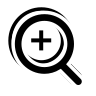
Cursor type: zoom_in
OS/theme: linux-notwaita
Variant: black